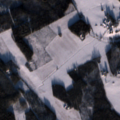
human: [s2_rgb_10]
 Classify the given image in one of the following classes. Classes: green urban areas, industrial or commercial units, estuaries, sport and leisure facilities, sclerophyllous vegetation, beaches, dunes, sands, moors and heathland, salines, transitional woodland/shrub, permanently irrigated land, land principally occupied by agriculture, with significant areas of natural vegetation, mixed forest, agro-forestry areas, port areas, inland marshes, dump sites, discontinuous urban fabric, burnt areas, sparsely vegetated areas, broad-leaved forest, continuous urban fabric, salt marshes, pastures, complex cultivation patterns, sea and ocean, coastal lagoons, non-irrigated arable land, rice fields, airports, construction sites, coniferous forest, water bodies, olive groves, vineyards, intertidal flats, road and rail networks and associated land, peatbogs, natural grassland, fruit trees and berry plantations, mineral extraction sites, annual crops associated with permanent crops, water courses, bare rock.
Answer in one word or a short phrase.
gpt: non-irrigated arable land, land principally occupied by agriculture, with significant areas of natural vegetation, coniferous forest, mixed forest